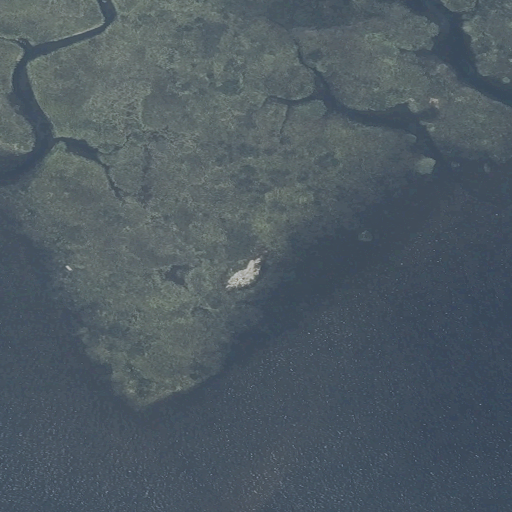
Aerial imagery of island in Maine named Dram Rock containing open water and herbaceous wetlands